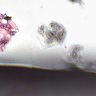
Metastatic tissue present: no